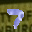
Label: 7